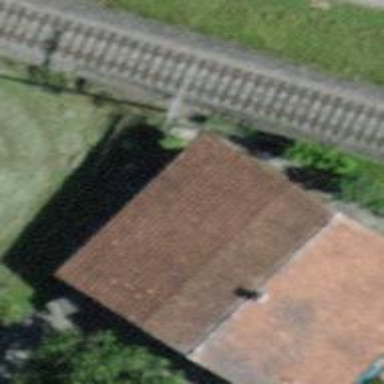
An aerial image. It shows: Farm building.